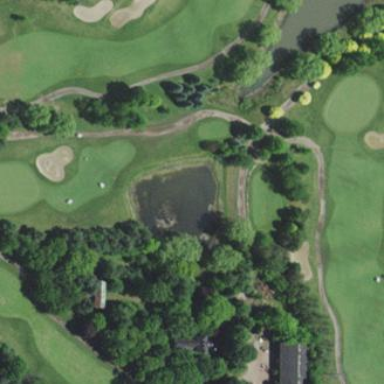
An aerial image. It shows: Scenic view of water hazard on golf course. The natural water feature adds beauty to the landscape.